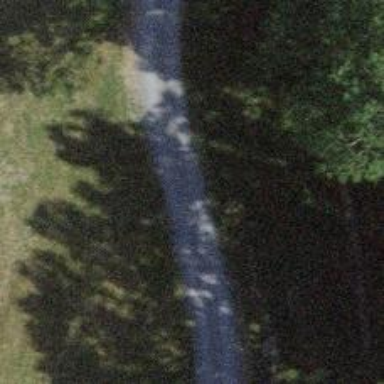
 commonly known as cartpath on golf course."